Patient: sex M, age 51
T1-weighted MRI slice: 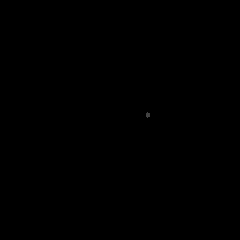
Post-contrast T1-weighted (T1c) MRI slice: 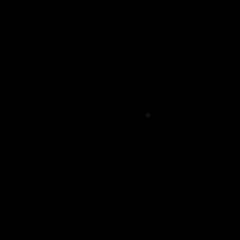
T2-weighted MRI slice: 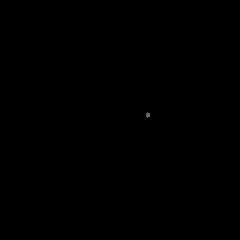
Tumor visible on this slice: no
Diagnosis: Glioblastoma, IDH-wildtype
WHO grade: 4